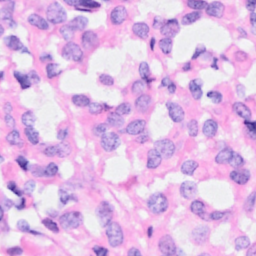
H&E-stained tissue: Breast